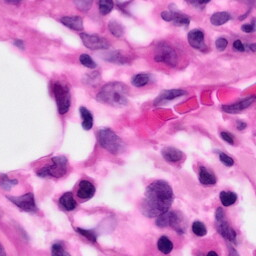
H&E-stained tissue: Pancreatic